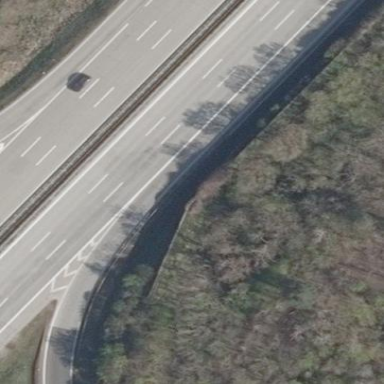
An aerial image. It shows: Motorway area.